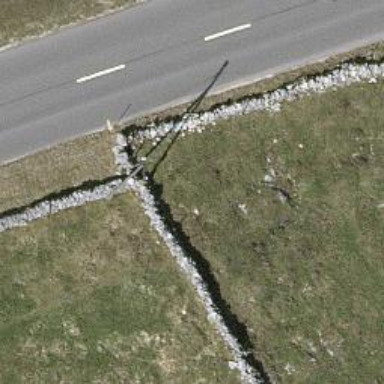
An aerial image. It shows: Wall made of dry stone.